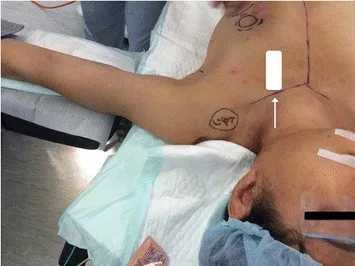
Probe's method. A probe is a white box, and the injection site is a white arrow.
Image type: medical_photograph (skin_photograph)